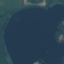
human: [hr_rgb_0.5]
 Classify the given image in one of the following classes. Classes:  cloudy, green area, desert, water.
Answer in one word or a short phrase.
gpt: water